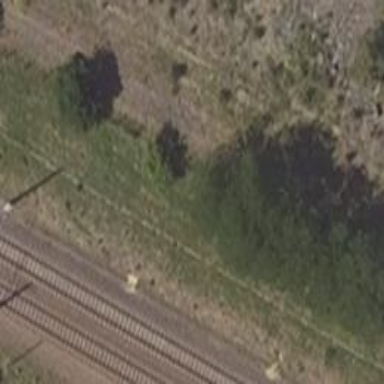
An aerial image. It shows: Abandoned railway yard.